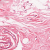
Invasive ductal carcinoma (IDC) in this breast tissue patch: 0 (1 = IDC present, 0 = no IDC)